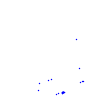
Particle: pion